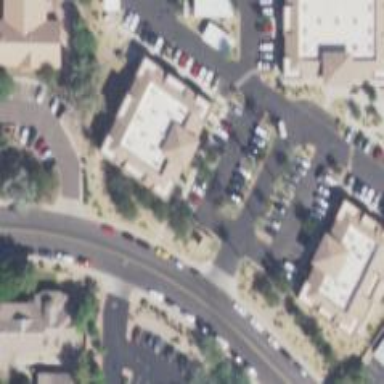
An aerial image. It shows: Healthcare clinic.